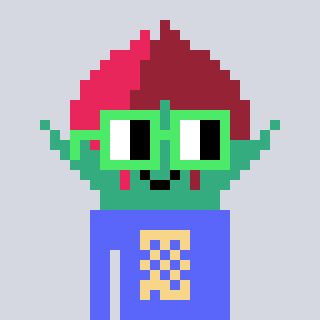
a pixel art character with square light green glasses, a rosebud-shaped head and a purple-colored body on a cool background